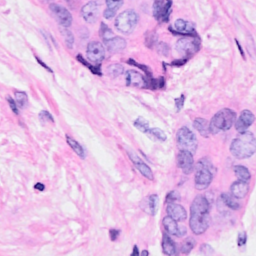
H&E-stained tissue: Breast